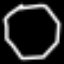
Label: octagon